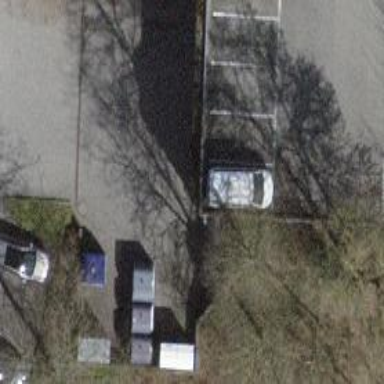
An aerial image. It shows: Recycling container for recycling.